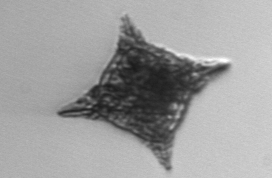
Label: Dictyocha